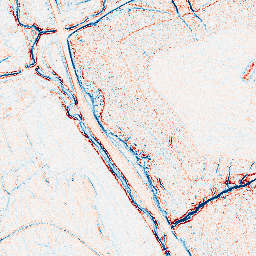
Category: edge_preserving
Decomposition family: anisotropic_diffusion
Decomposition parameters: iterations: 10
kappa: 30
gamma: 0.05
Upsampling method: bicubic
Upsampling parameters: scale: 8
Upsampling scale: 8